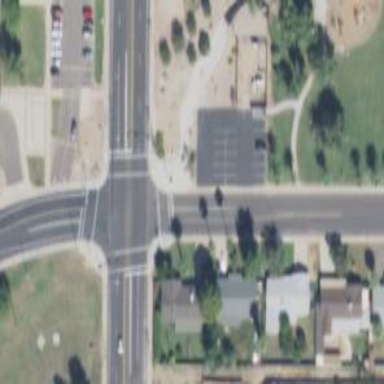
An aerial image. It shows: Solid stop line on the road.